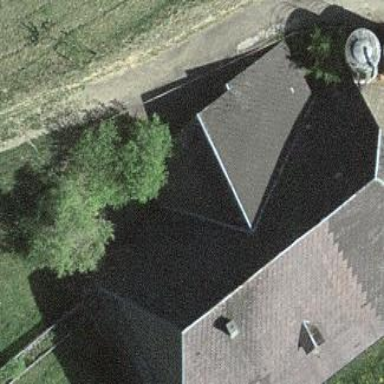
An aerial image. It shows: Farm building.